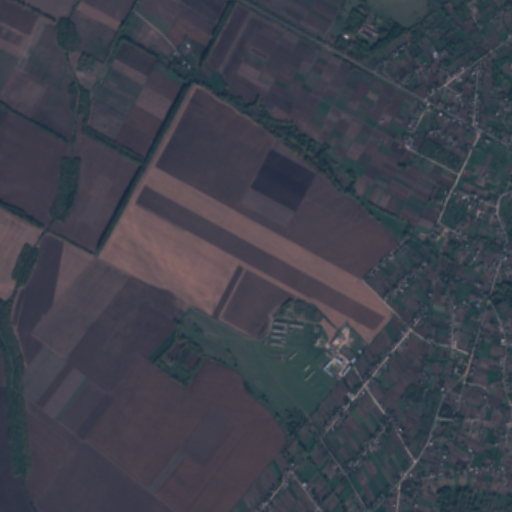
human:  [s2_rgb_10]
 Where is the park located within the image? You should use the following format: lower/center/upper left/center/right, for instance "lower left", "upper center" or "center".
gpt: The park is located in the right of the image.
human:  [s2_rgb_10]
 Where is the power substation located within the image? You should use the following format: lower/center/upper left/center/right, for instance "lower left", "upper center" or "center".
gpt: The power substation is located in the upper center of the image.
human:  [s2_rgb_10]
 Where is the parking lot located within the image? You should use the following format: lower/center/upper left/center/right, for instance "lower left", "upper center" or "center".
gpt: There is no parking lot in the image.